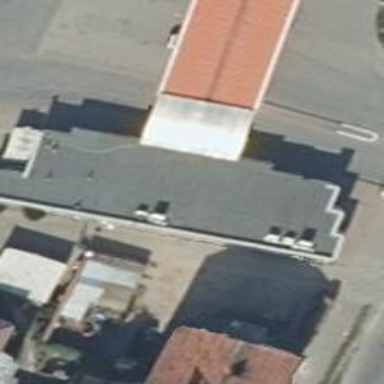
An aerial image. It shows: Convenience shop.